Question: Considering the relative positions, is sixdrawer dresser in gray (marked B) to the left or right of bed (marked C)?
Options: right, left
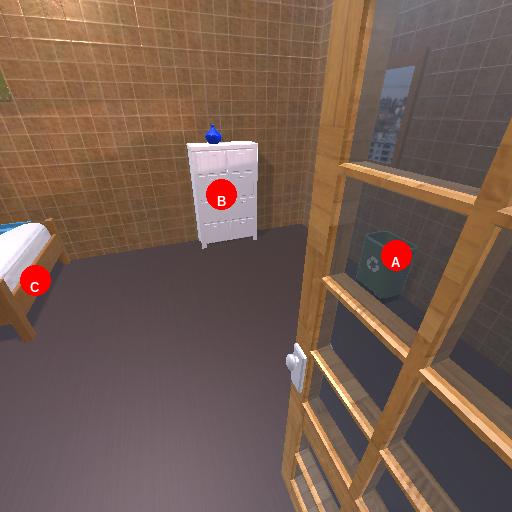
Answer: right